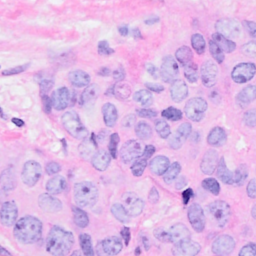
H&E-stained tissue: Breast